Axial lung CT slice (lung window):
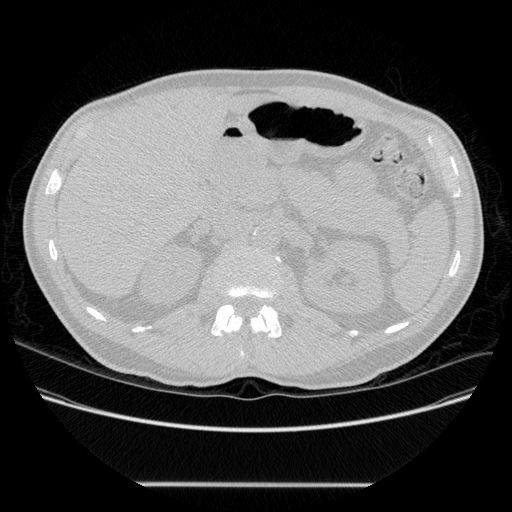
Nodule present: no